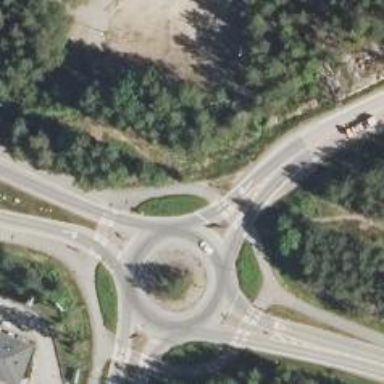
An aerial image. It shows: Secondary road with asphalt surface leading to roundabout.